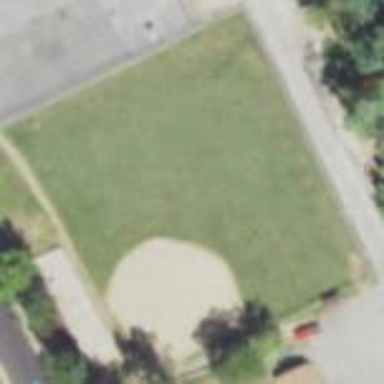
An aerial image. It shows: Baseball pitch for leisure land activities.